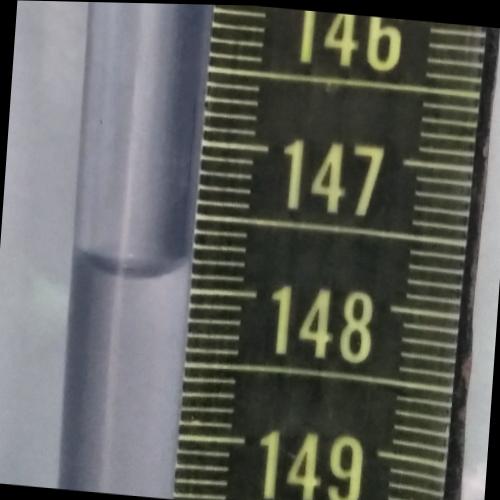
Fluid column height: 147.9 cm